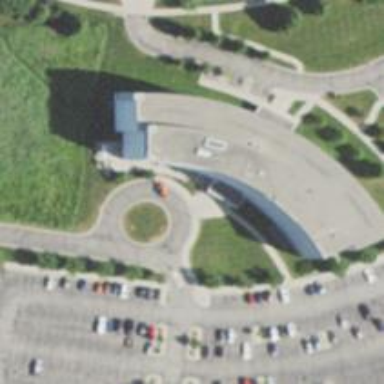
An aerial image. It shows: Healthcare clinic.